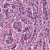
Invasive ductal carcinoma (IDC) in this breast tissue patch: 1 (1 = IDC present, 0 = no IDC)